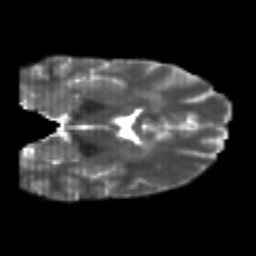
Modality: T2w
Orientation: coronal
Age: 25
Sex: male
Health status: healthy
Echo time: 0.074 s